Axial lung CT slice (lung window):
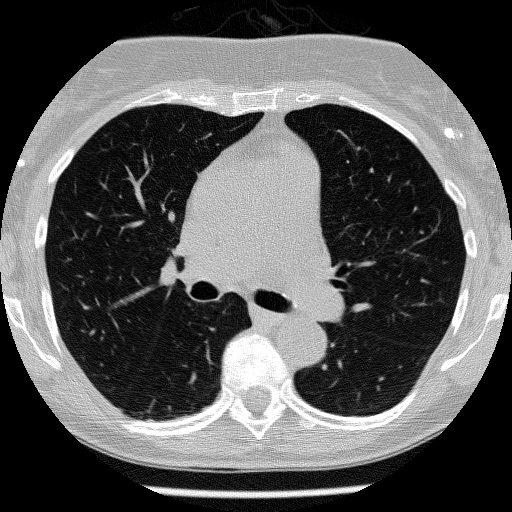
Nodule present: no